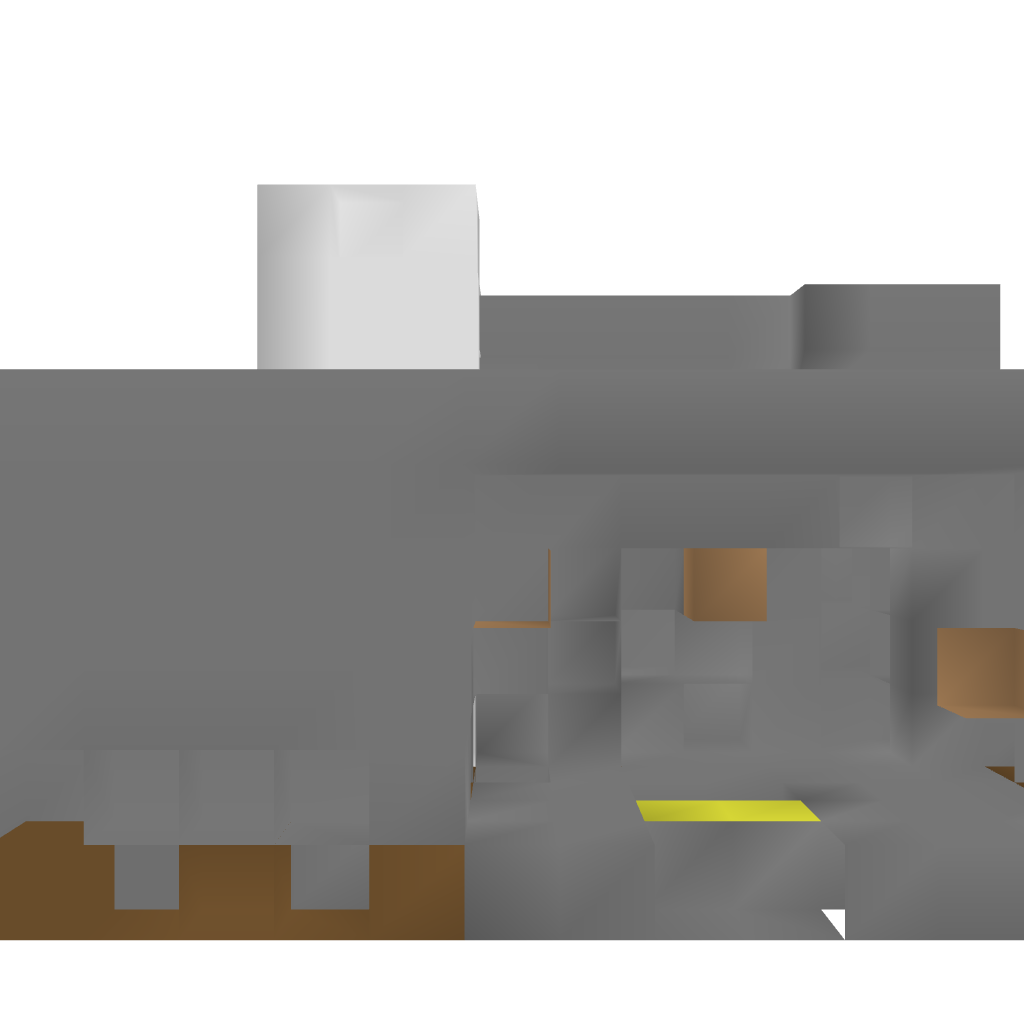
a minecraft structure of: minecart dispenser bad low quality